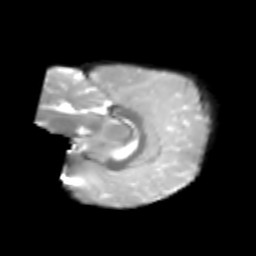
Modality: T2w
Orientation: sagittal
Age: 6
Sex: female
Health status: healthy